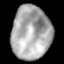
Tissue: lung
Cell type: Others
Senescence score: 0.2285
Nuclear area (px): 2058
Mean DAPI intensity: 170.376